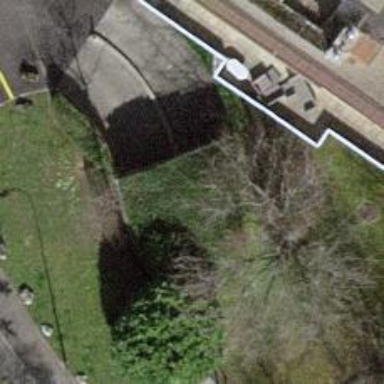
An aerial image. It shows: Driveway tunnel that serves as roadway.